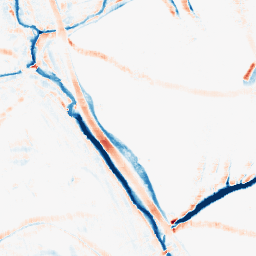
Category: morphological
Decomposition family: morphological_square
Decomposition parameters: operation: average
size: 10
Upsampling method: cubic_catmull_rom
Upsampling parameters: scale: 4
Upsampling scale: 4